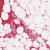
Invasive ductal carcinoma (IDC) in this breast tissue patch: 0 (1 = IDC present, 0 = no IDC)